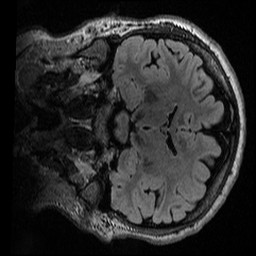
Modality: T2w
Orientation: coronal
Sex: male
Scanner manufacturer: ge
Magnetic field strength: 3 T
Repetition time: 6 s
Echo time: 0.1279 s